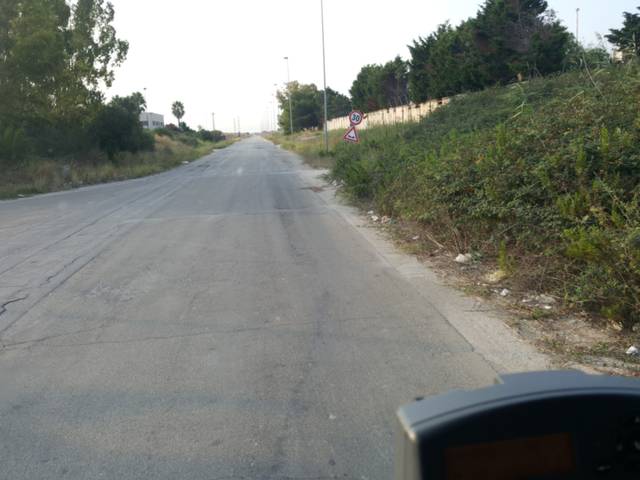
Region: Italy
Coordinates: 40.625, 17.968